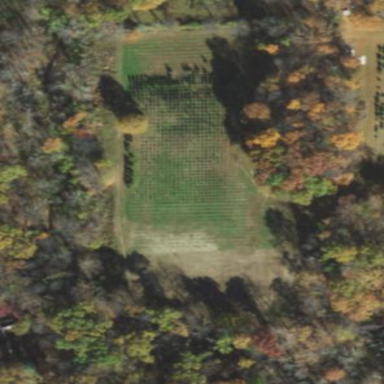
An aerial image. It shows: Orchard.